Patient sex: F
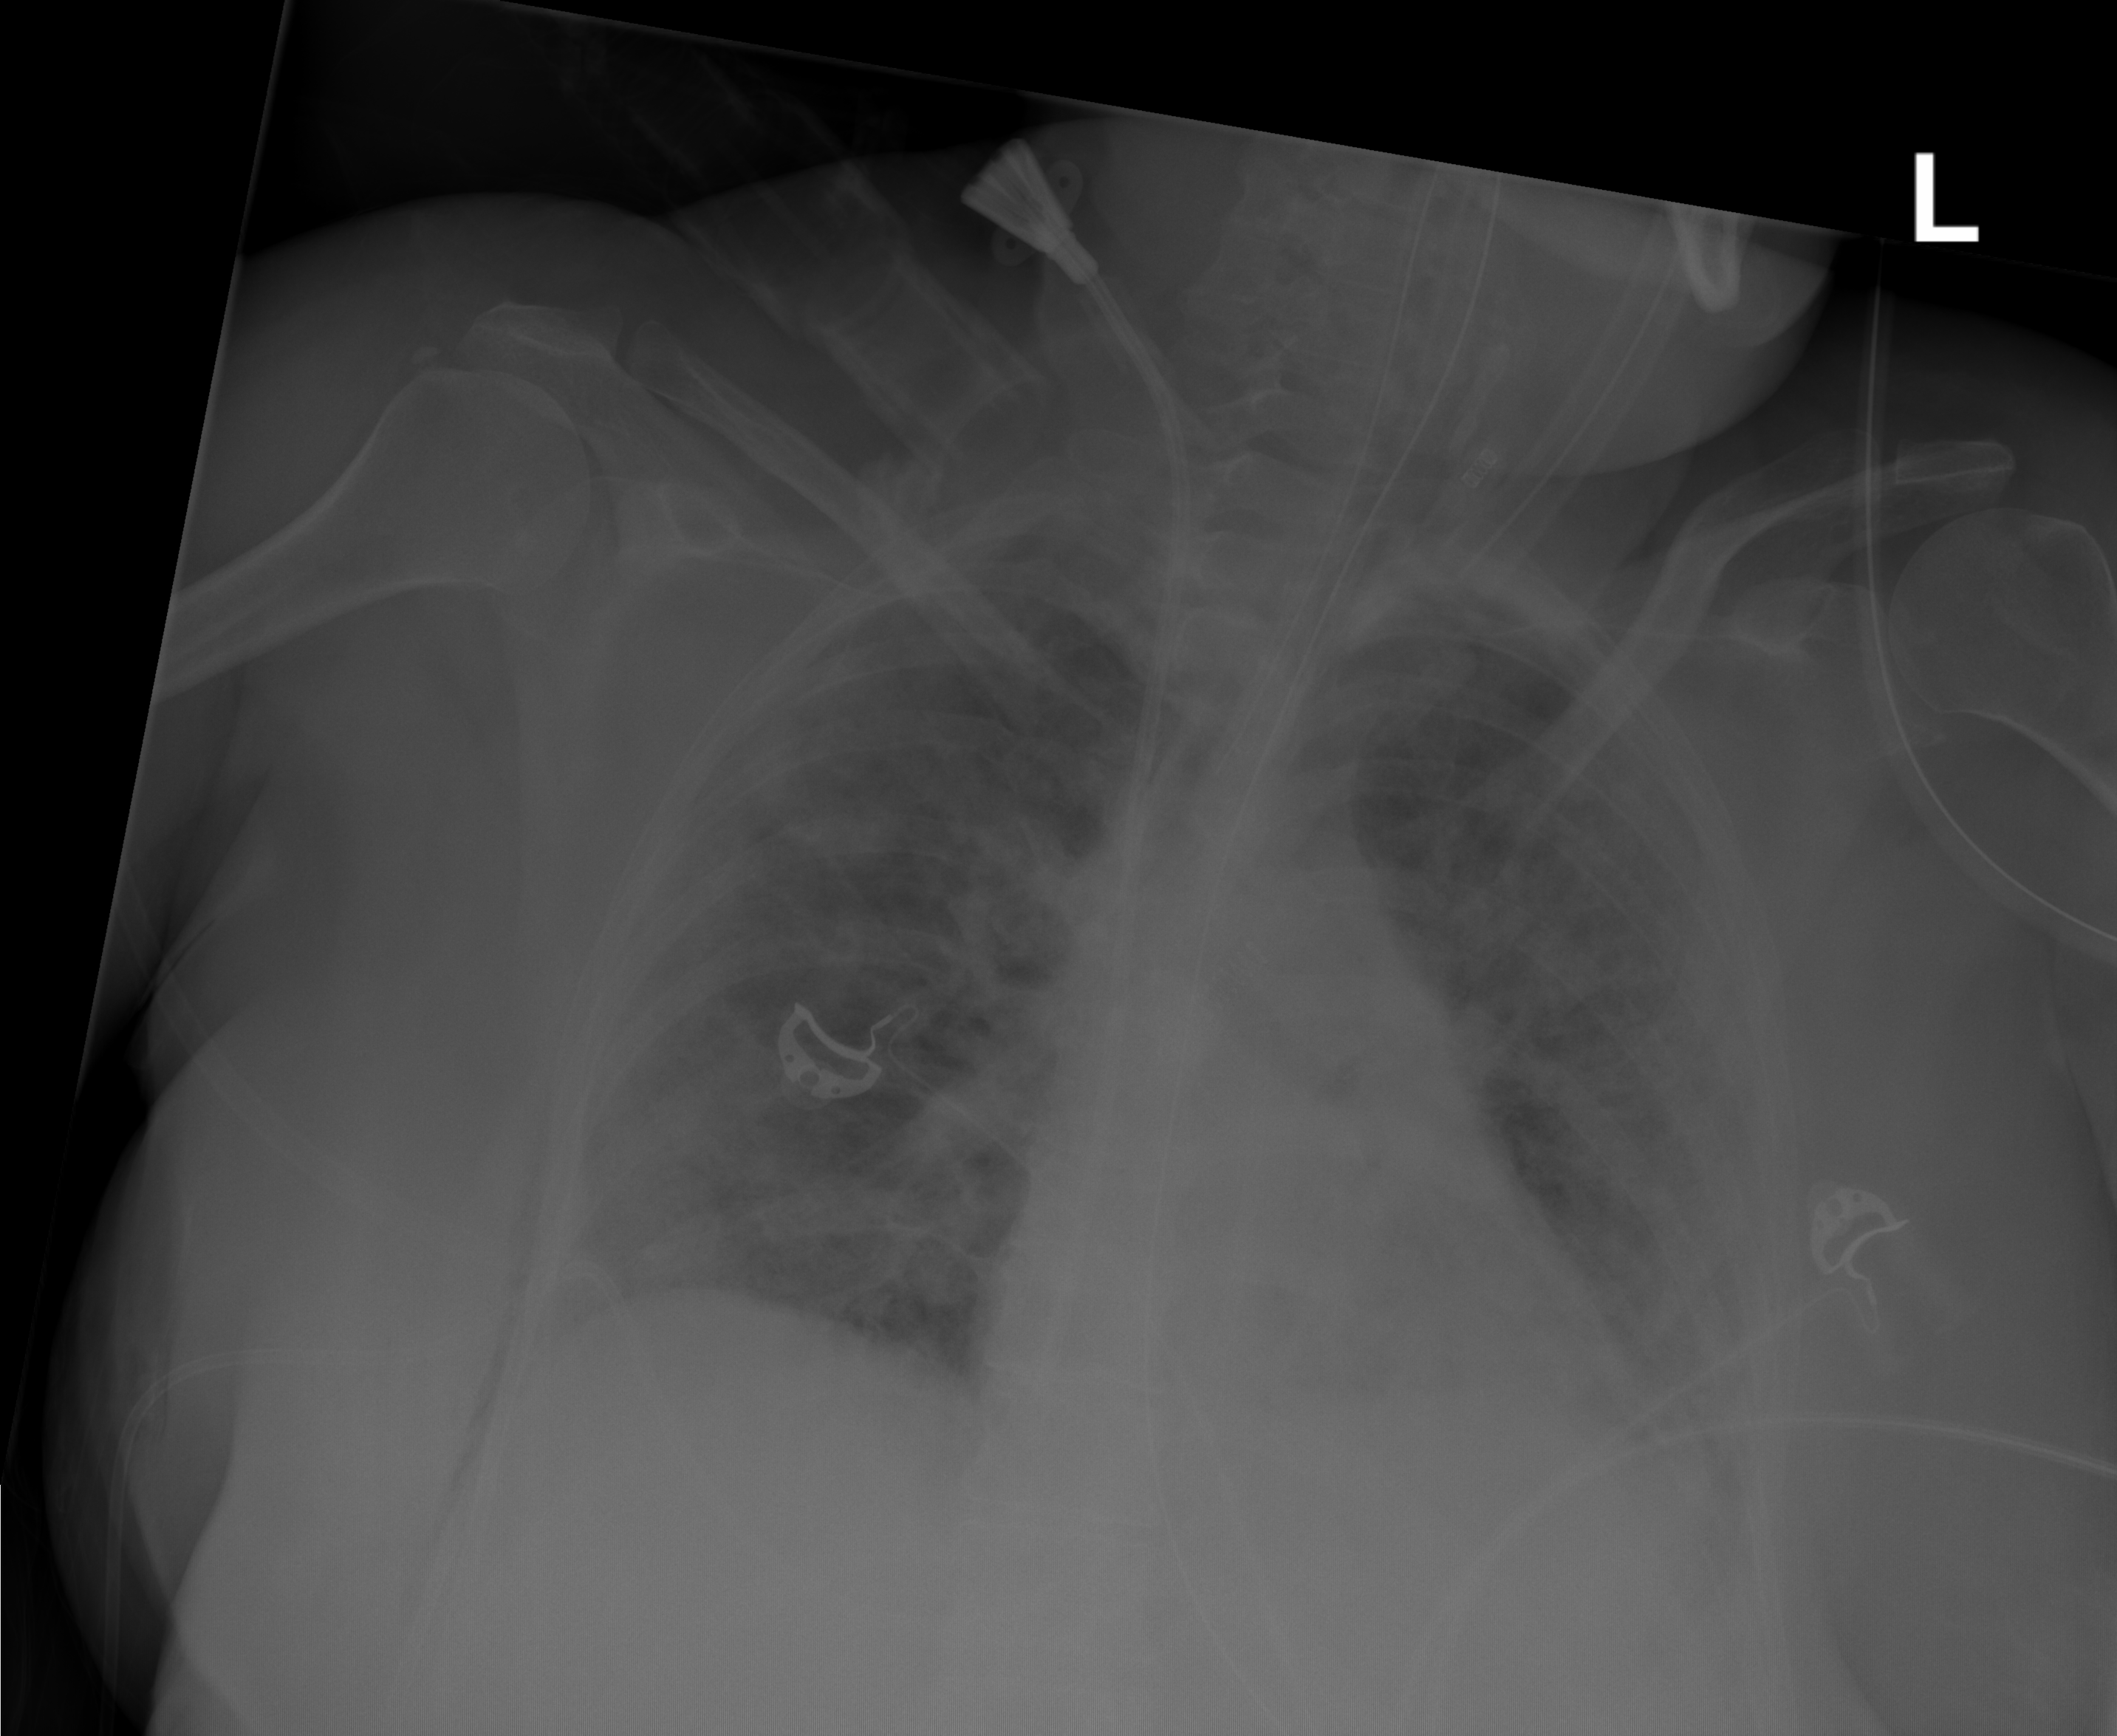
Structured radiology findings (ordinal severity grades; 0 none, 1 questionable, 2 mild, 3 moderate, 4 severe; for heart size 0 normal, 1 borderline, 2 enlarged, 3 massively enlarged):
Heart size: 2
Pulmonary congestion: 2
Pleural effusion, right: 1
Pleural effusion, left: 1
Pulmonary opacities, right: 3
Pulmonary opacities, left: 3
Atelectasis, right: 3
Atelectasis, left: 3